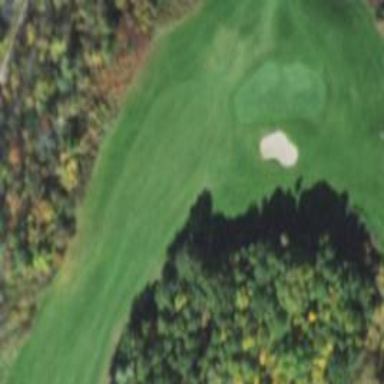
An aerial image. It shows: Golf hole.